Question: Thank you in advance!
I am looking to break the horizontal lines in a Table to indicate grouping of several columns.

Is there an elegant solution in Latex?
Thank you
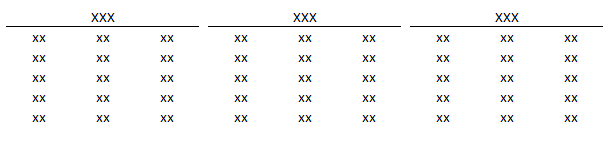
Answer: The package 'booktabs' is the suitable option for achieving what you desire, coupled with the command '\multicolumns'.
'booktabs' lets you use the 'cmidrule' command: the first argument is, in this case, 'lr' which means that you want to trimmer the left and the right part of the line, while the second argument refers to the columns you want to spam with this line. Check <URL> for further information.
The command 'multirow' allows a text to span multiple columns: the first argument is the number of columns to be spanned, the second is the alignement and the third the text of the cell.
'''
\documentclass{article}
\usepackage{booktabs}
\usepackage{multirow}
\begin{document}
\begin{tabular}{ccccccccc}
\multicolumn{3}{c}{XXX} & \multicolumn{3}{c}{XXX} & \multicolumn{3}{c}{XXX}\\
\cmidrule(lr){1-3}\cmidrule(lr){4-6}\cmidrule(lr){7-9}
xx & xx & xx & xx & xx & xx & xx & xx & xx \\
xx & xx & xx & xx & xx & xx & xx & xx & xx \\
xx & xx & xx & xx & xx & xx & xx & xx & xx \\
xx & xx & xx & xx & xx & xx & xx & xx & xx \\
xx & xx & xx & xx & xx & xx & xx & xx & xx \\
\end{tabular}
\end{document}
'''